Question: What is the current ringtone?
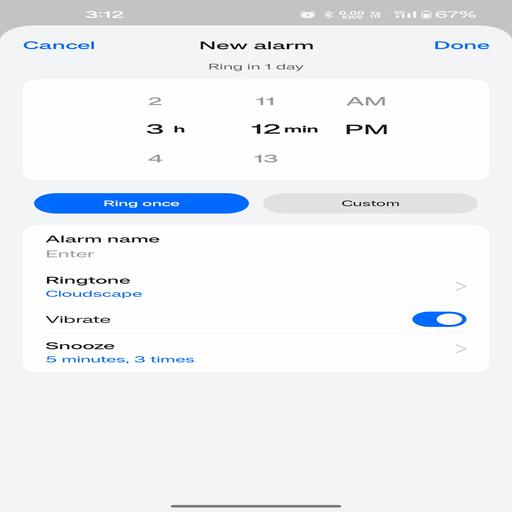
Answer: Cloudscape